Question: I've run into a bit of a snag, is it just me or can you not assign an image from a resource to TSpeedButton's glyph without a hideous black outline as shown below?
I've assigned it exactly the same way for the TImage component and I'm getting the result needed.
I've been searching for quite a while but no one seems to have this bizarre and annoying problem.
Here's my source code for the form below:
'''
procedure TForm3.Button1Click(Sender: TObject);
var r : tresourcestream; png : tpngimage;
begin
r := tresourcestream.CreateFromID(hinstance,34,'cardimage');
png := tpngimage.Create;
png.LoadFromStream(r);
png.AssignTo(image1.Picture.bitmap);
png.AssignTo(speedbutton1.glyph);
png.Free;
r.Free;
end;
'''
34 is the image of type 'cardimage' that relates to the image being shown in the picture if you haven't guessed already.

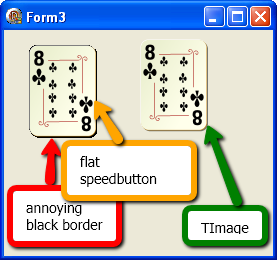
Answer: The issue is clearly that the alpha is ignored in the left picture. Now, the 'TSpeedButton.Glyph' property is a 'TBitmap', so it might be problematic to preserve the PNG alpha channel. For example,
'''
var
png: TPNGImage;
begin
png := TPngImage.Create;
png.LoadFromFile('C:\Users\Andreas Rejbrand\Pictures\alpha.png');
SpeedButton1.Glyph.Assign(png); // or png.AssignTo(SpeedButton1.Glyph);
'''
produces

One partial solution is to pre-blend the PNG image:
'''
var
png: TPNGImage;
bm: TBitmap;
begin
png := TPngImage.Create;
png.LoadFromFile('C:\Users\Andreas Rejbrand\Pictures\alpha.png');
bm := TBitmap.Create;
bm.SetSize(png.Width, png.Height);
bm.Canvas.Brush.Color := Self.Color;
bm.Canvas.FillRect(Rect(0, 0, bm.Width, bm.Height));
bm.Canvas.Draw(0, 0, png);
SpeedButton1.Glyph.Assign(bm);
'''